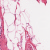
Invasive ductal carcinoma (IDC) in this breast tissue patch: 0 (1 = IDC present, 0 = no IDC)